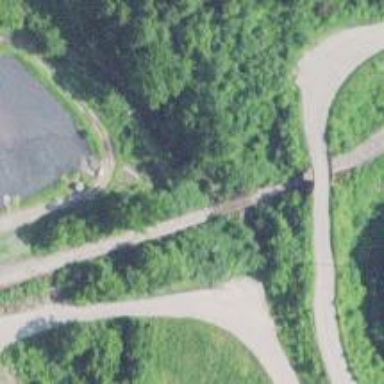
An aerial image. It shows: Railway spur service.